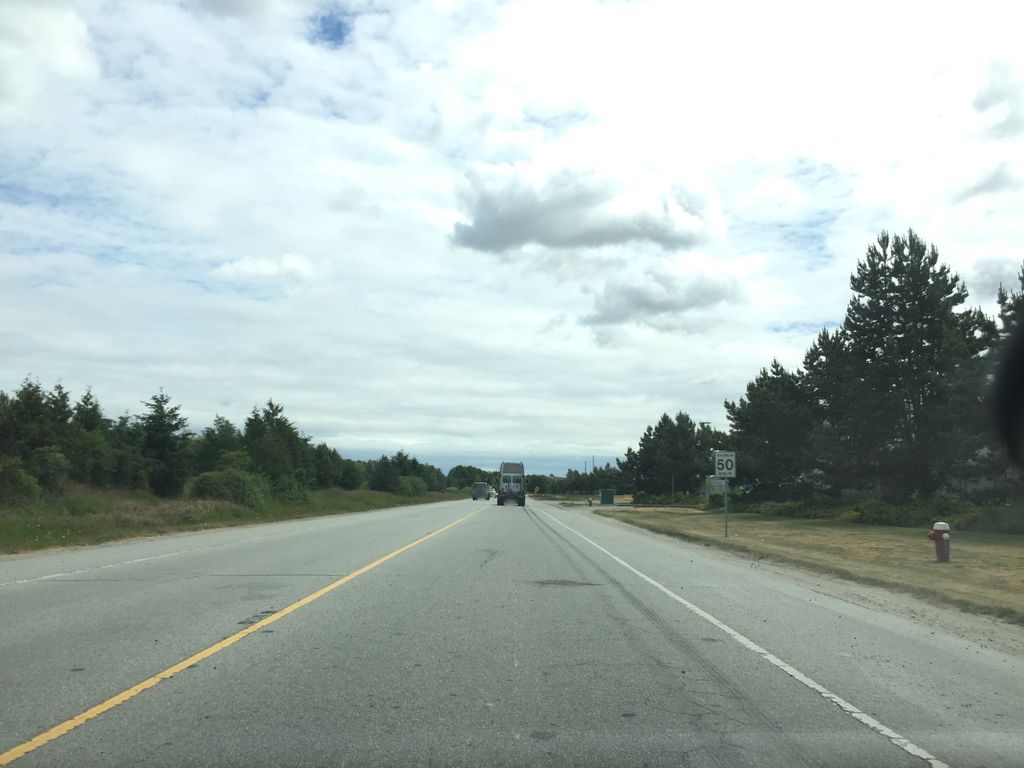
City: vancouver